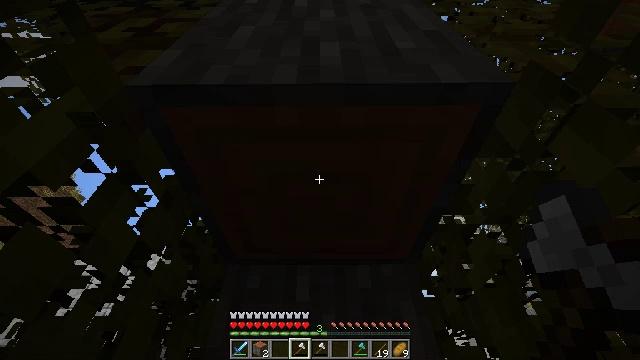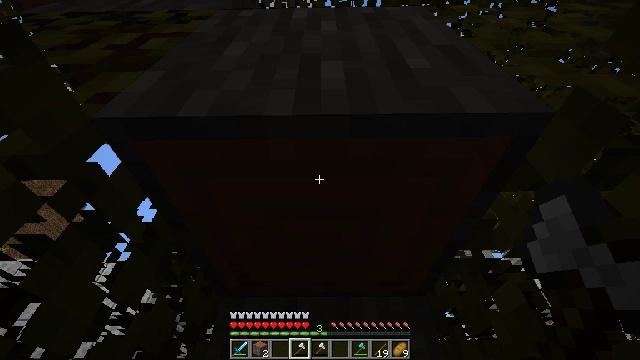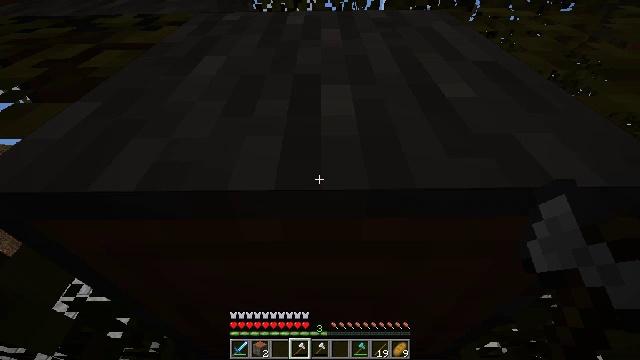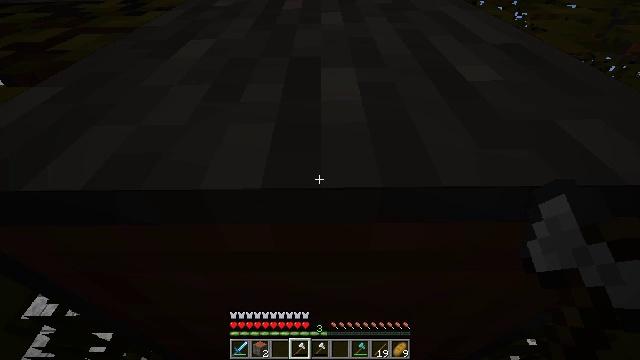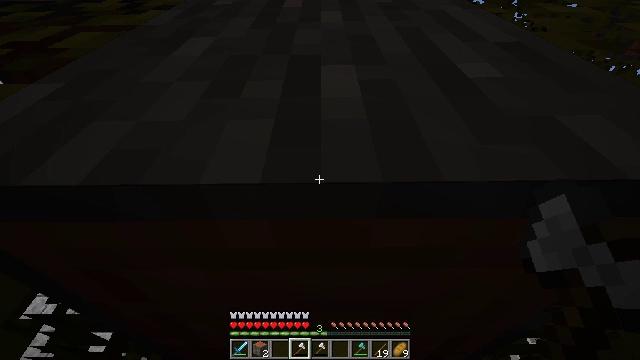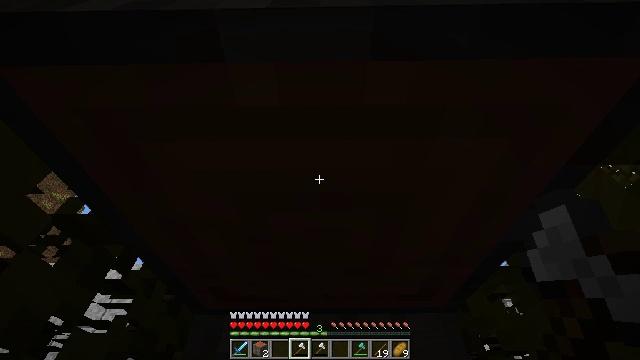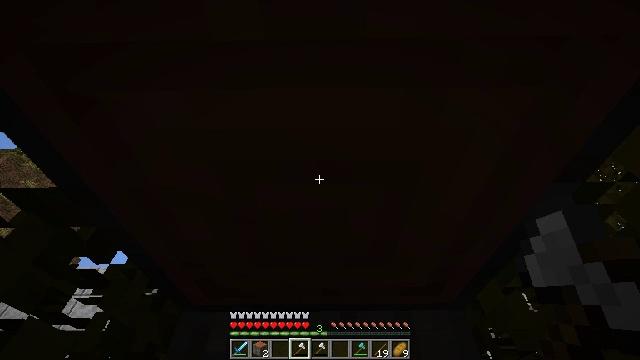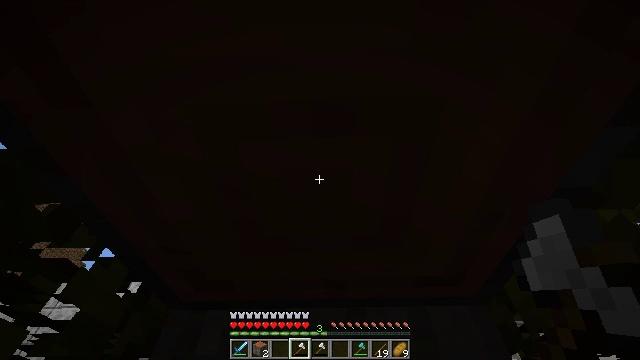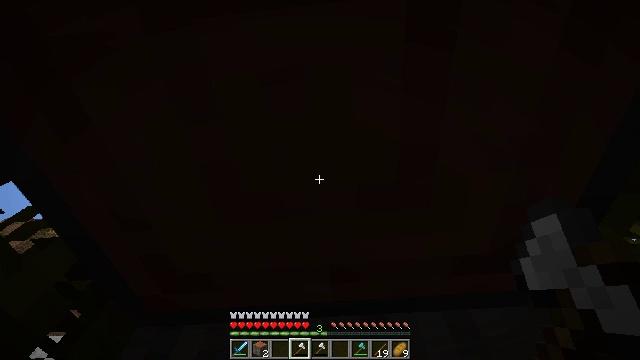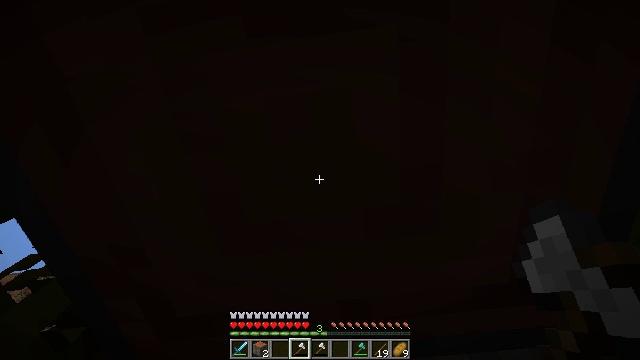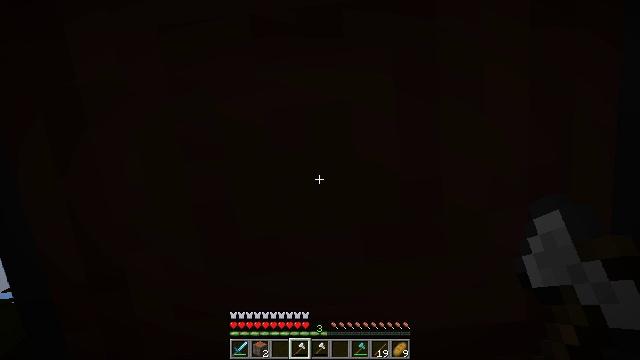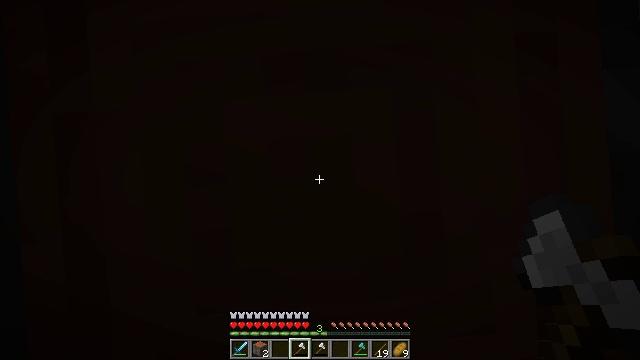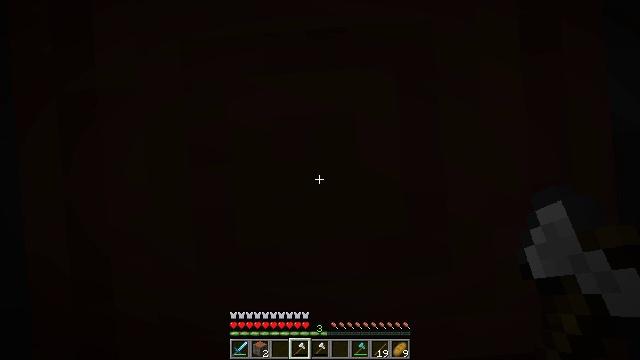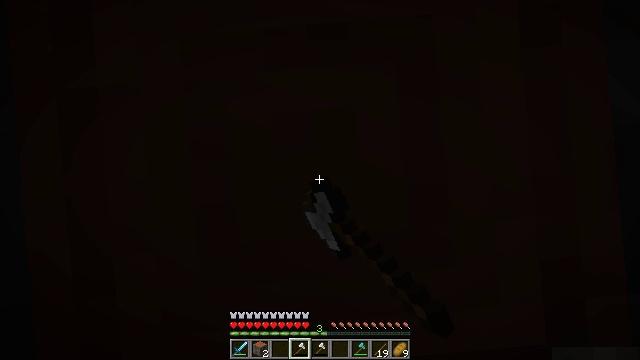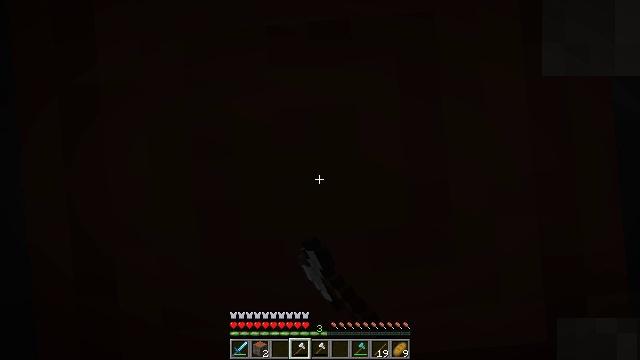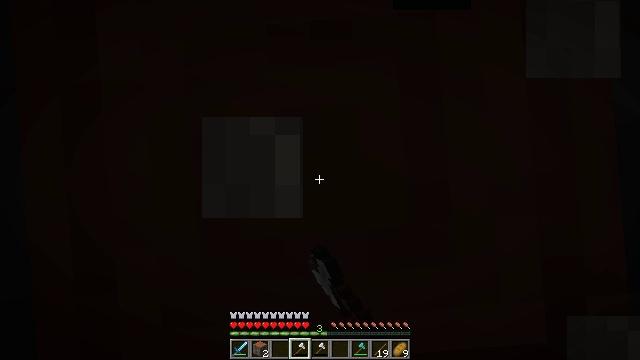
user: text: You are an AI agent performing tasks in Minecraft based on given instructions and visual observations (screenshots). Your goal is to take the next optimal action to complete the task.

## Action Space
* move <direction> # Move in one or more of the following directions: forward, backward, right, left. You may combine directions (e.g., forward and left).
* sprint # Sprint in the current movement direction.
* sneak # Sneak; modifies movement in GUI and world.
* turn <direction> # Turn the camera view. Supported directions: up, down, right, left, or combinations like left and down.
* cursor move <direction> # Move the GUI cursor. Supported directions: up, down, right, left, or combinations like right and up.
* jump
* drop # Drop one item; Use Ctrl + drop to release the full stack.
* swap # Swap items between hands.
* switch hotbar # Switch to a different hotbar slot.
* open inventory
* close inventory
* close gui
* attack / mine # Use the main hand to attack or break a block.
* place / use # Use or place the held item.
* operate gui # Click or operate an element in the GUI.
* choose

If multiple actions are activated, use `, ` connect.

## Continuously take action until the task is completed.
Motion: motion action
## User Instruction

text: Break the acacia log from the tree.
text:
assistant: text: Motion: move forward, turn up, jump
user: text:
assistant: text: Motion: move forward, jump
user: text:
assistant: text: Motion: move forward, jump
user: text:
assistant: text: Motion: move forward, jump
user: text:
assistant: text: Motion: move forward, jump
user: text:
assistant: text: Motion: move forward, turn up
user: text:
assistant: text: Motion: move forward, turn left and up
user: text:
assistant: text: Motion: turn left and up
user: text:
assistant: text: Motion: turn left and up
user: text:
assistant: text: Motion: turn right and up
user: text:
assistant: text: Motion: turn right and up
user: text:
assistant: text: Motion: turn up, attack / mine
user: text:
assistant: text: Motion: turn up, attack / mine
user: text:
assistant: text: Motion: turn up, attack / mine
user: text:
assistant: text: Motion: turn up, attack / mine
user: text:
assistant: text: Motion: attack / mine
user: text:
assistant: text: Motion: attack / mine
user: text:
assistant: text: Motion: attack / mine
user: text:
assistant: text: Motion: attack / mine
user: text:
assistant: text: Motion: attack / mine
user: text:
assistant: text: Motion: attack / mine
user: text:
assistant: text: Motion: attack / mine
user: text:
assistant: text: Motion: attack / mine
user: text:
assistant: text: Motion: attack / mine
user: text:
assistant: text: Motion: attack / mine
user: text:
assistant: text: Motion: attack / mine
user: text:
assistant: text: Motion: attack / mine
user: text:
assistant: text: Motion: attack / mine
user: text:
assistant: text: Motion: attack / mine
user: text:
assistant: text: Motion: attack / mine